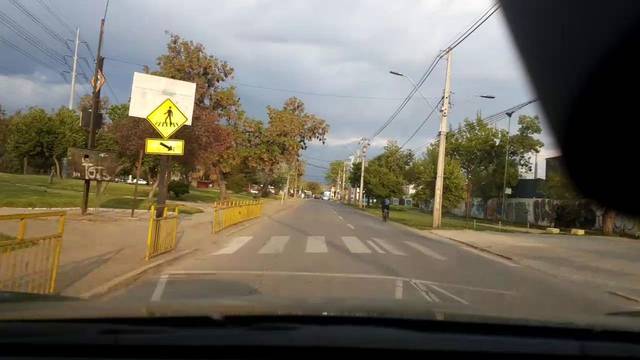
Region: Chile
Coordinates: -33.423, -70.742